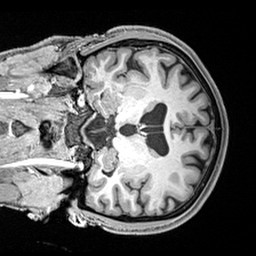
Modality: T1w
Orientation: coronal
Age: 23
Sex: male
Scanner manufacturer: siemens
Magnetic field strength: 3 T
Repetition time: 2.4 s
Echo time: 0.00217 s